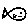
Label: fish